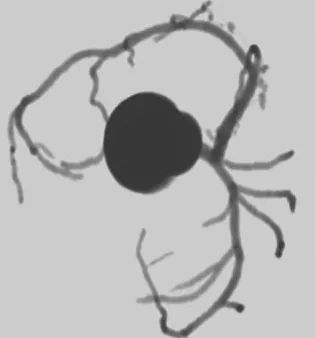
Computed tomography coronary angiogram. (B) Absence of take-off of the RCA from the right coronary sinus of Valsalva (yellow arrow) and normal origin of the LMS which bifurcates into the LAD and LCX. LAD, left anterior descending artery; LCX, left circumflex artery; LMS, left main stem artery; RCA, right coronary artery.
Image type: radiology (ct)